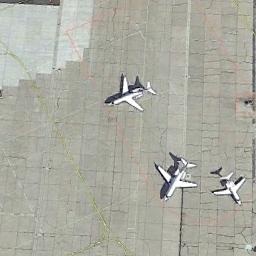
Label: airplane